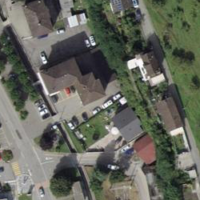
EUNIS habitat code: 54
Species observed at this site:
Phytolacca americana